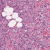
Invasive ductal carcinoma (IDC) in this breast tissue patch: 1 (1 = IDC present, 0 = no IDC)